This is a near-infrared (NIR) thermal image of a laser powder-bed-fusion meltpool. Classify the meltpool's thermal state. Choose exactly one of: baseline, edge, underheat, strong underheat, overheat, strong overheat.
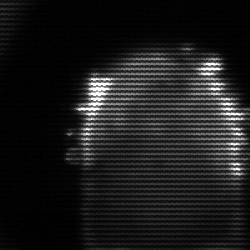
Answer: baseline